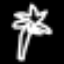
Label: palm tree